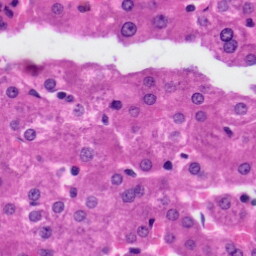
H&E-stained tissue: Liver